Question: Out of nowhere I get this strange compiler warning in Xcode. This errors lead to even more errors in other files, and none of these files have been modified in days (including this one). An hour ago I was able to compile, but few minutes later I got this.
I already did a clean but that didn't help. I also retyped every special character in these files, which didn't help either.
I am using Xcode 4.6.2

Edit: Actual source to remove downvote...
'''
#import <Foundation/Foundation.h>
@interface TempPartner : NSObject //Expected identifier or '('
@property (nonatomic) NSString *key;
@property (nonatomic) NSString *fullname; //Unexpected '@' in program
@property (nonatomic) NSString *text; //Unexpected '@' in program
@property (nonatomic) NSString *mail; //Unexpected '@' in program
- (TempPartner *)initWithKey:(NSString *)key fullName:(NSString *)fullname text:(NSString *)text mail:(NSString *)mail;
//Expected a type
//Missing context for method declaration
@end //Expected method body
'''
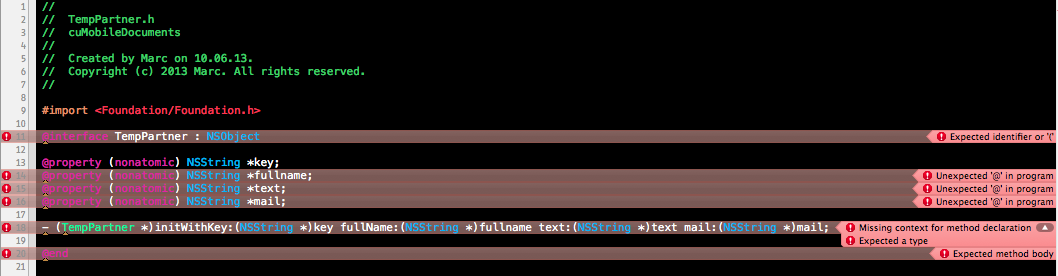
Answer: Go to the Log Navigator (View > Navigators > Show Log Navigator). Choose your latest build. It should have a red circle next to it because of the errors. Click on it to show the log for that build. What does it say?
Check your precompiled header '.pch' file for errors, also check your AppDelegate.